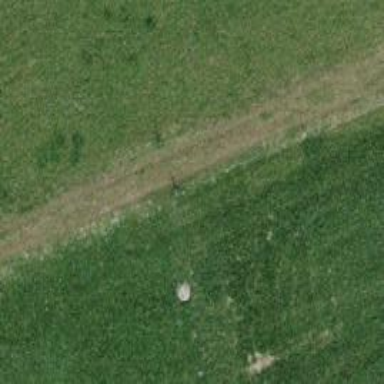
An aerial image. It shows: Track with grade 3 surface.